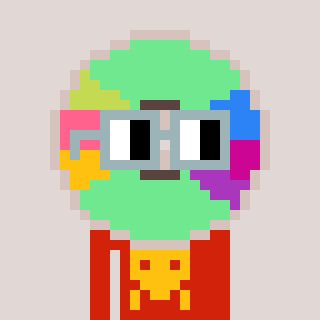
a pixel art character with square dark gray glasses, a cd-shaped head and a red-colored body on a warm background